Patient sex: M
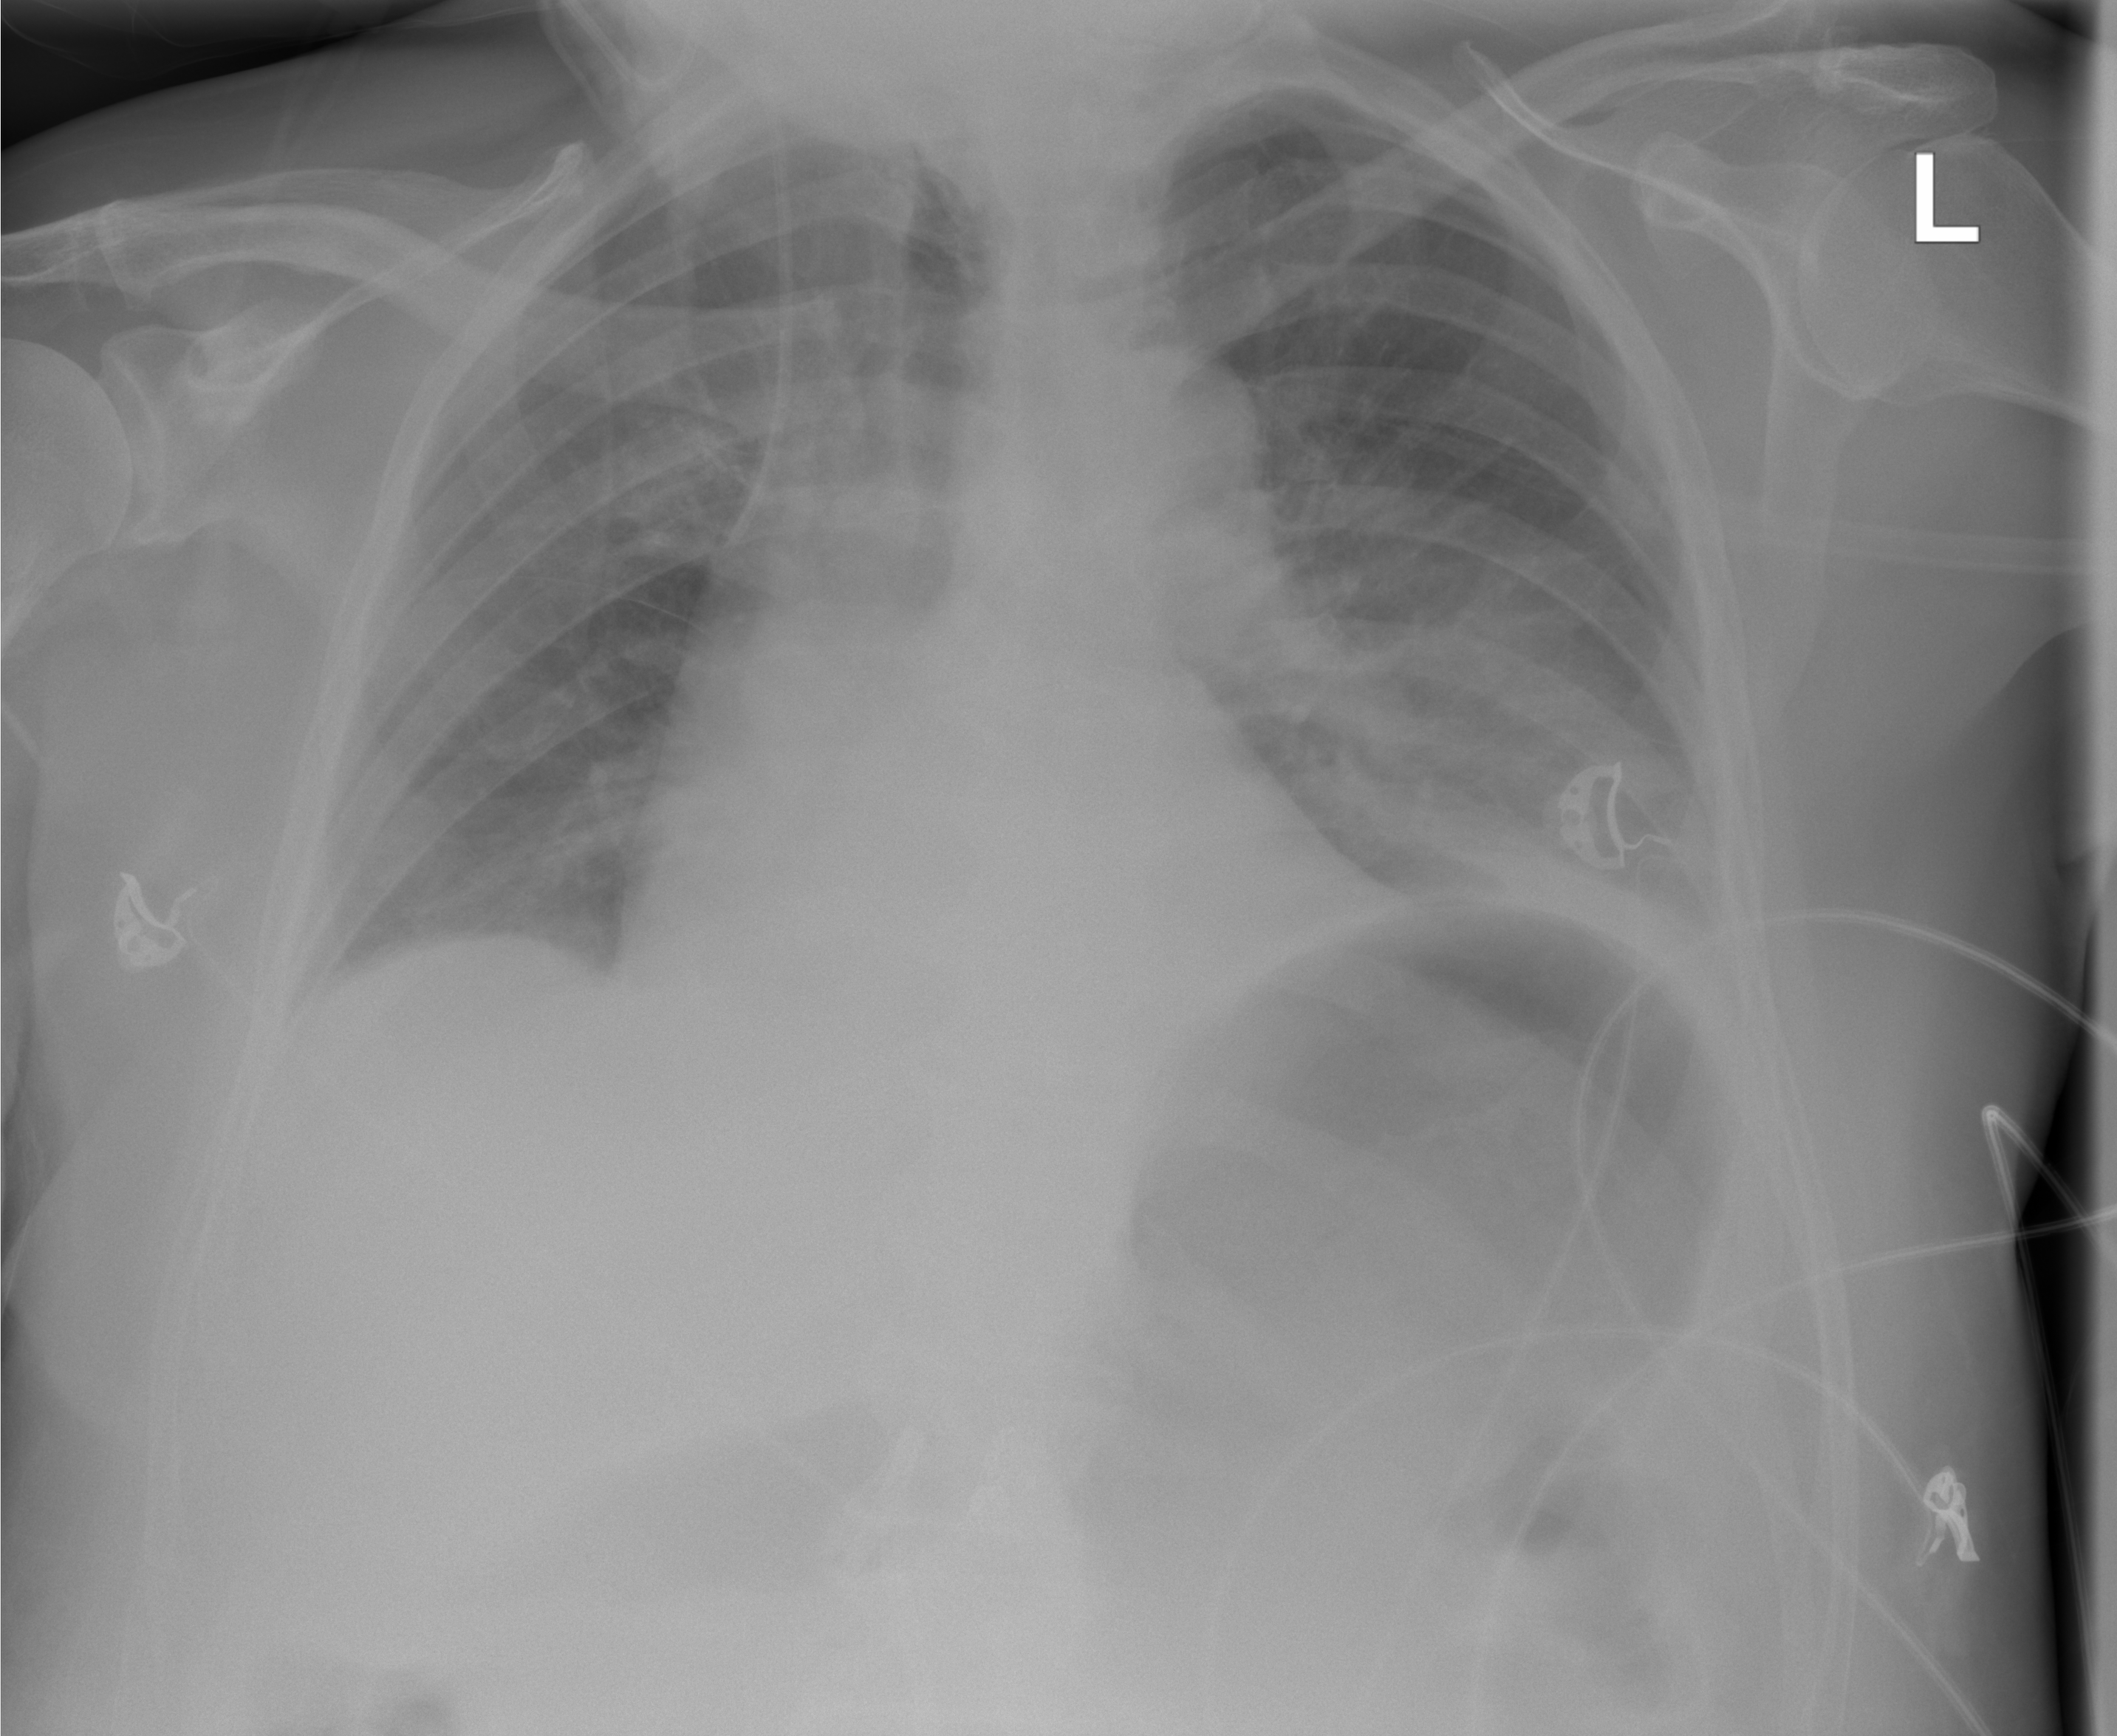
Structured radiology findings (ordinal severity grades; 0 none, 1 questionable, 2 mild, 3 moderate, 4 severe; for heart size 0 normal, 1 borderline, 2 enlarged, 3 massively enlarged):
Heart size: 2
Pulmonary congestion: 2
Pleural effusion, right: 0
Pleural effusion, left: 2
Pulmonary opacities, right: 1
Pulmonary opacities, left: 2
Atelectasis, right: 0
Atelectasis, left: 2